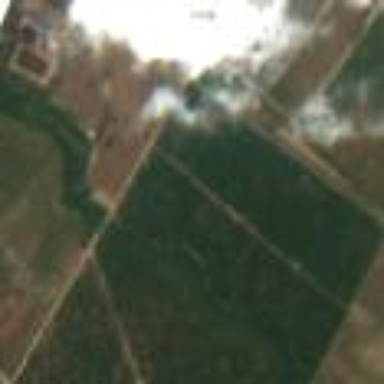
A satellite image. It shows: Orchard filled with oil palm trees.